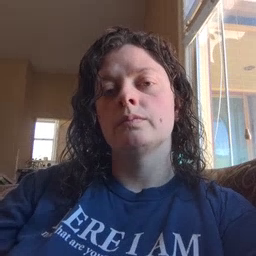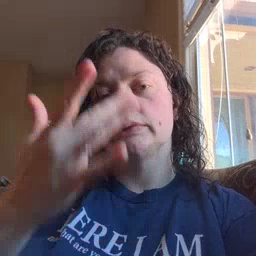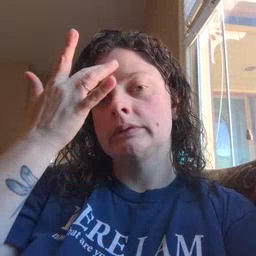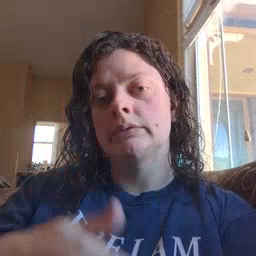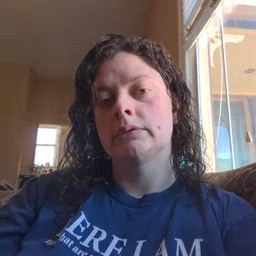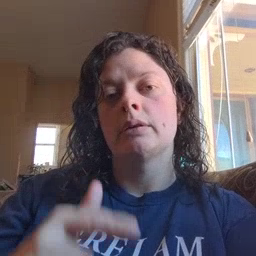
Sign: sick